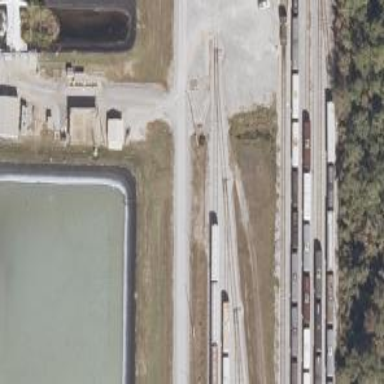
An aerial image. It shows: Rail spur service.